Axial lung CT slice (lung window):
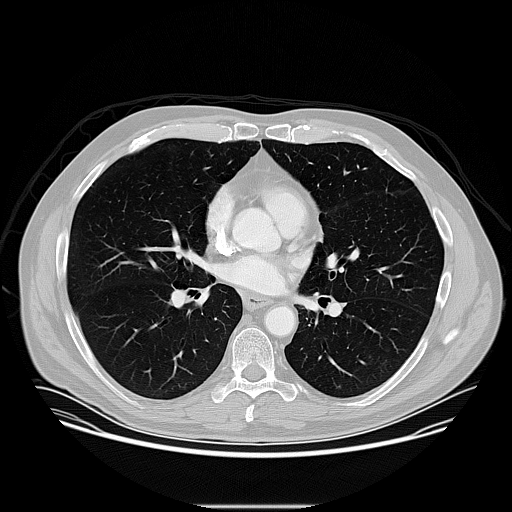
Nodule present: no